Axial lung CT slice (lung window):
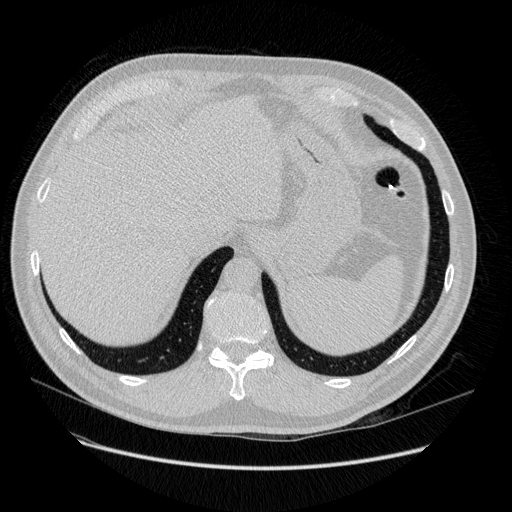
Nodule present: no